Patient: sex F, age 68
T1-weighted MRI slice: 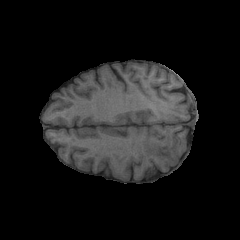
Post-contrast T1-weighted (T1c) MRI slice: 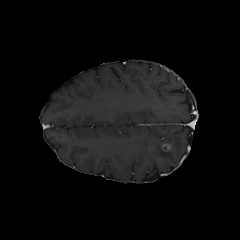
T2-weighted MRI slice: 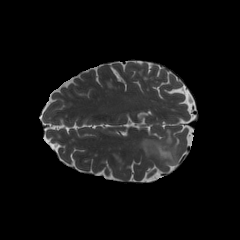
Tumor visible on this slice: yes
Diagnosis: Glioblastoma, IDH-wildtype
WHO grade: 4